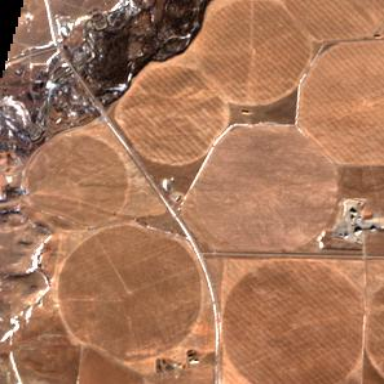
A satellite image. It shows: Farmland with pivot irrigation system.